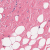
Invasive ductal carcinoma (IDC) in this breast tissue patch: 0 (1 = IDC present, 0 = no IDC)